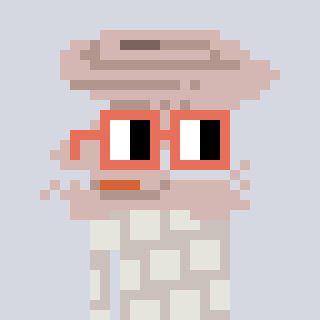
a pixel art character with square orange glasses, a tornado-shaped head and a foggrey-colored body on a cool background